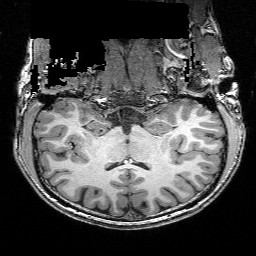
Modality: T1w
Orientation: sagittal
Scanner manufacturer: siemens
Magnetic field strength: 3 T
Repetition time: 0.02 s
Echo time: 0.005 s